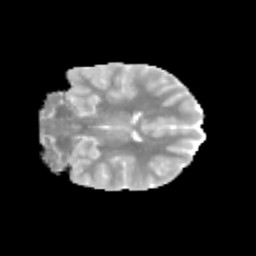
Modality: MD
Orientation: coronal
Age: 12
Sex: female
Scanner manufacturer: siemens
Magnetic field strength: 3 T
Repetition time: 3.8 s
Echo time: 0.07 s